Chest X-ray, PA view. Patient: 55 years old, sex F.
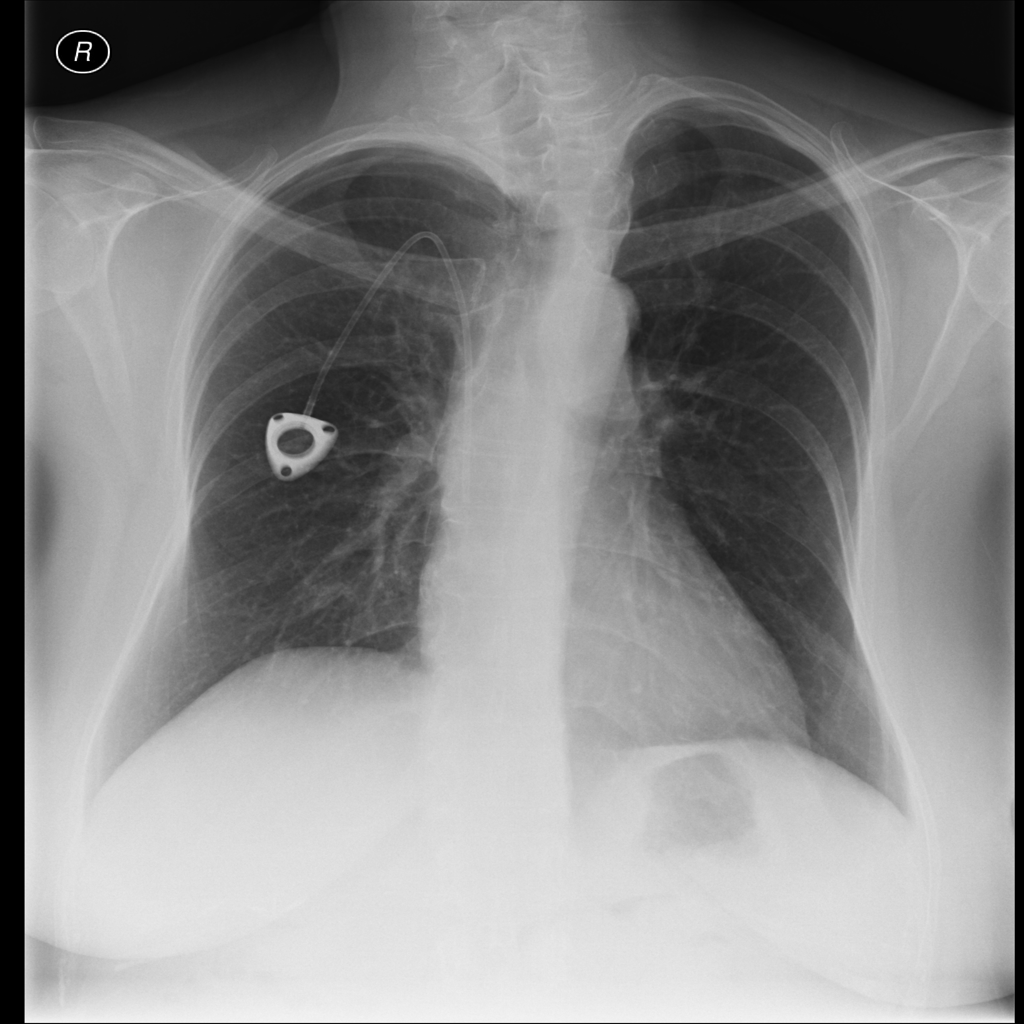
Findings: No Finding